Question: Normally I use java program to get the issues of the jira using jirarestapi.Now after getting that json response i am able to get the keys only.

Now by using the key i want to get the description and the assignee name of that particular jira using those keys.
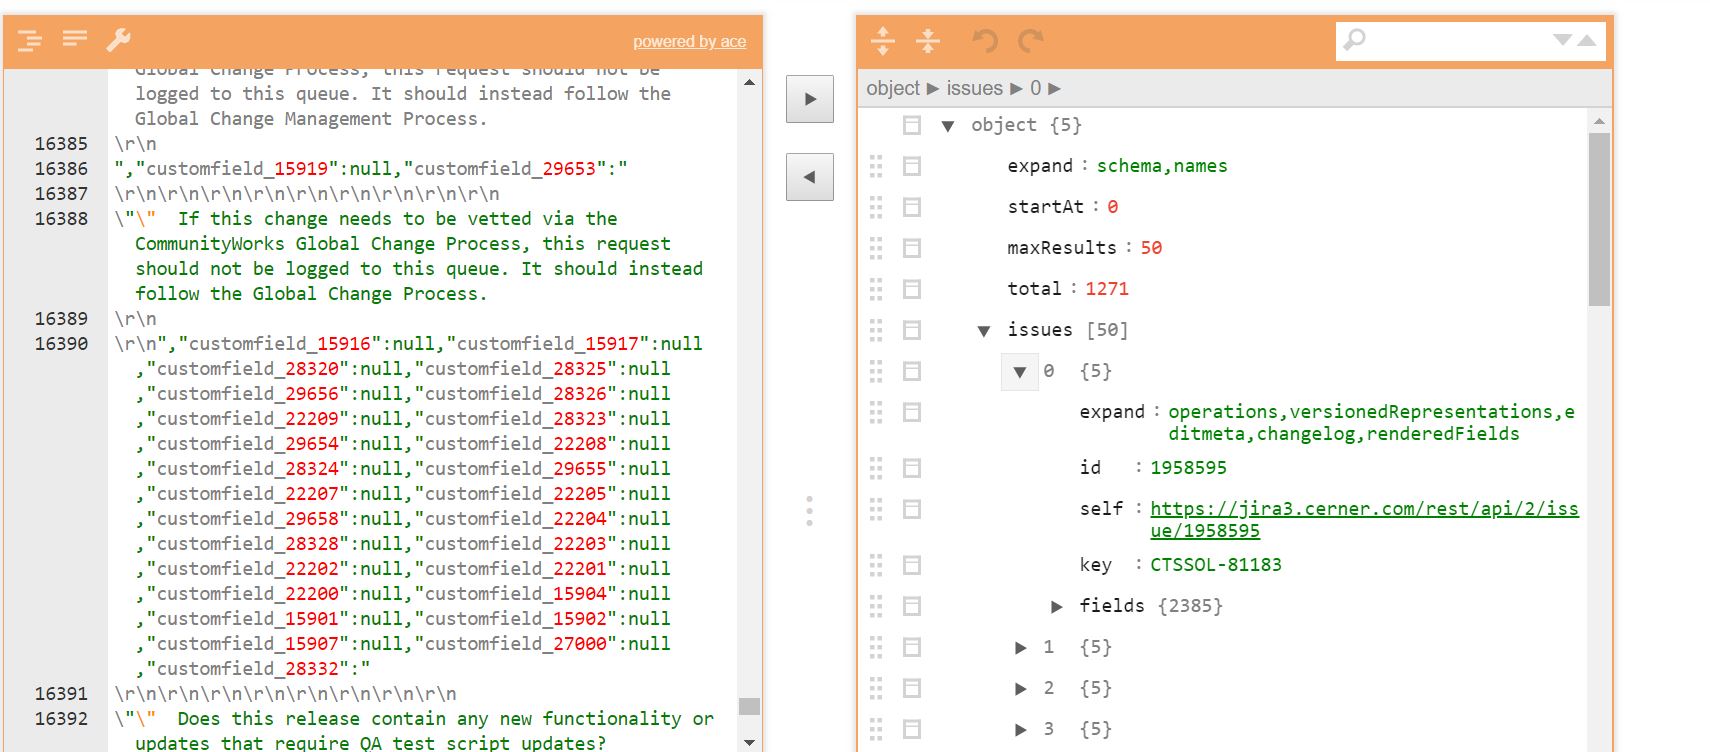
Answer: The information you are looking for is in the fields part of the JSON returned. All the fields you require are jira standard fields, so they are easy to find. You need: summary, description and assignee.
To limit the amount of field returned, you can adjust your rest call. If you use the jql endpoint you can add the following to the end of your request:
'''
&fields=summary,description,assignee
'''
On a unrelated note, your jira instance should really not have 2000+ custom fields. It is terrible for performance.
Hope this helps.